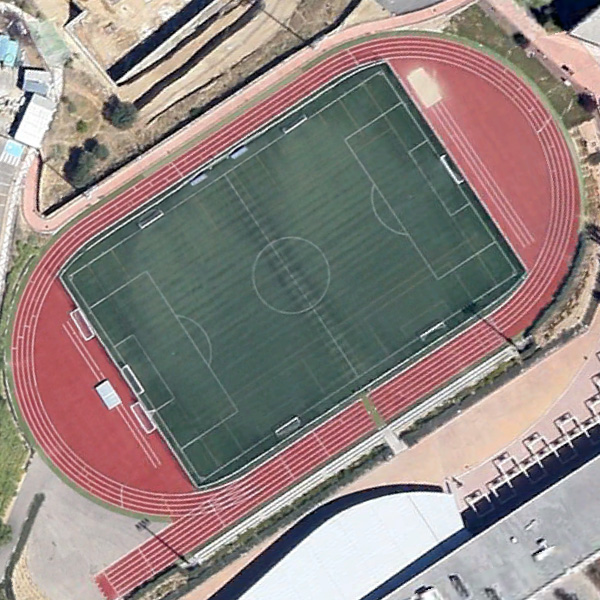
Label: Playground